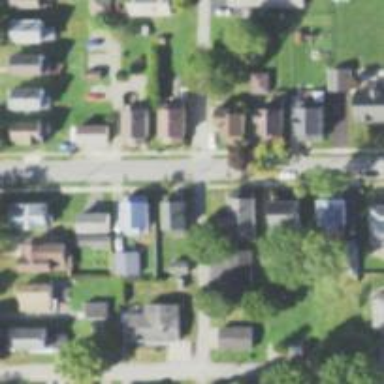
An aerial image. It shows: Alley classified as service road.